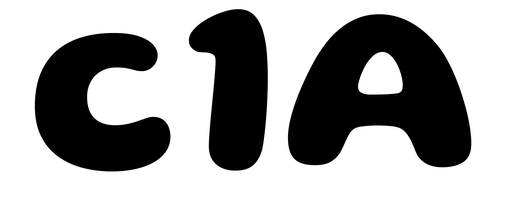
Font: Gluten_Bold